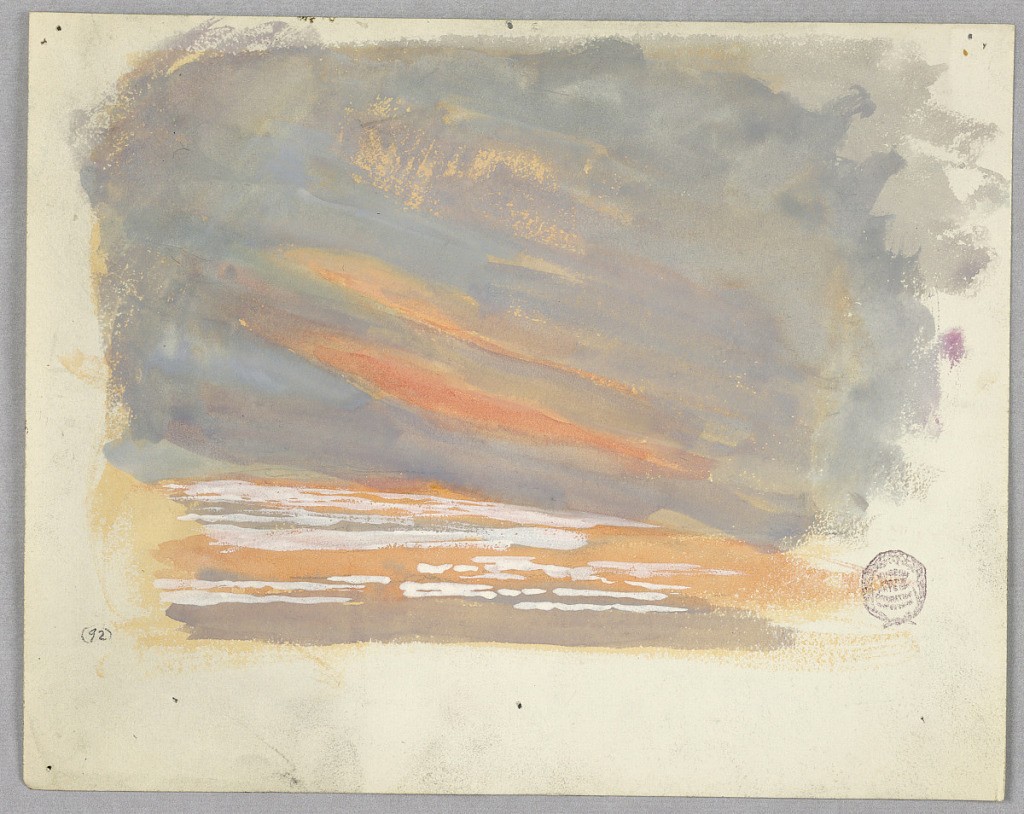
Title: Study of clouds, Rome, Italy
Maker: Francis Augustus Lathrop, American, 1849–1909
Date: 1893–1894
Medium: Brush and watercolor, gouache, graphite on paper
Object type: Drawing
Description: Sketch of a sunset and clouds.